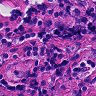
Metastatic tissue present: no